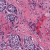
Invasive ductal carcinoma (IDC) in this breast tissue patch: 1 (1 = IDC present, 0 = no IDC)